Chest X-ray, PA view. Patient: 53 years old, sex M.
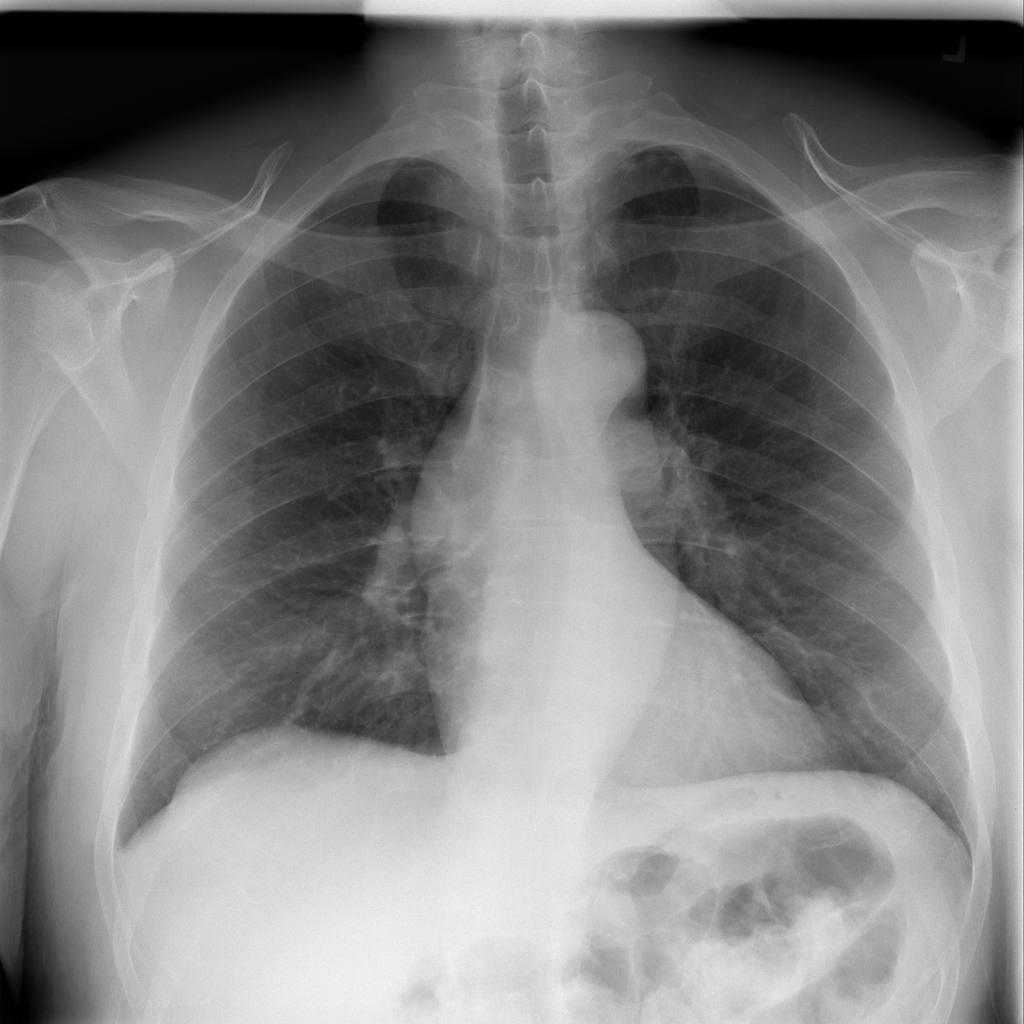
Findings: No Finding